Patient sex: M
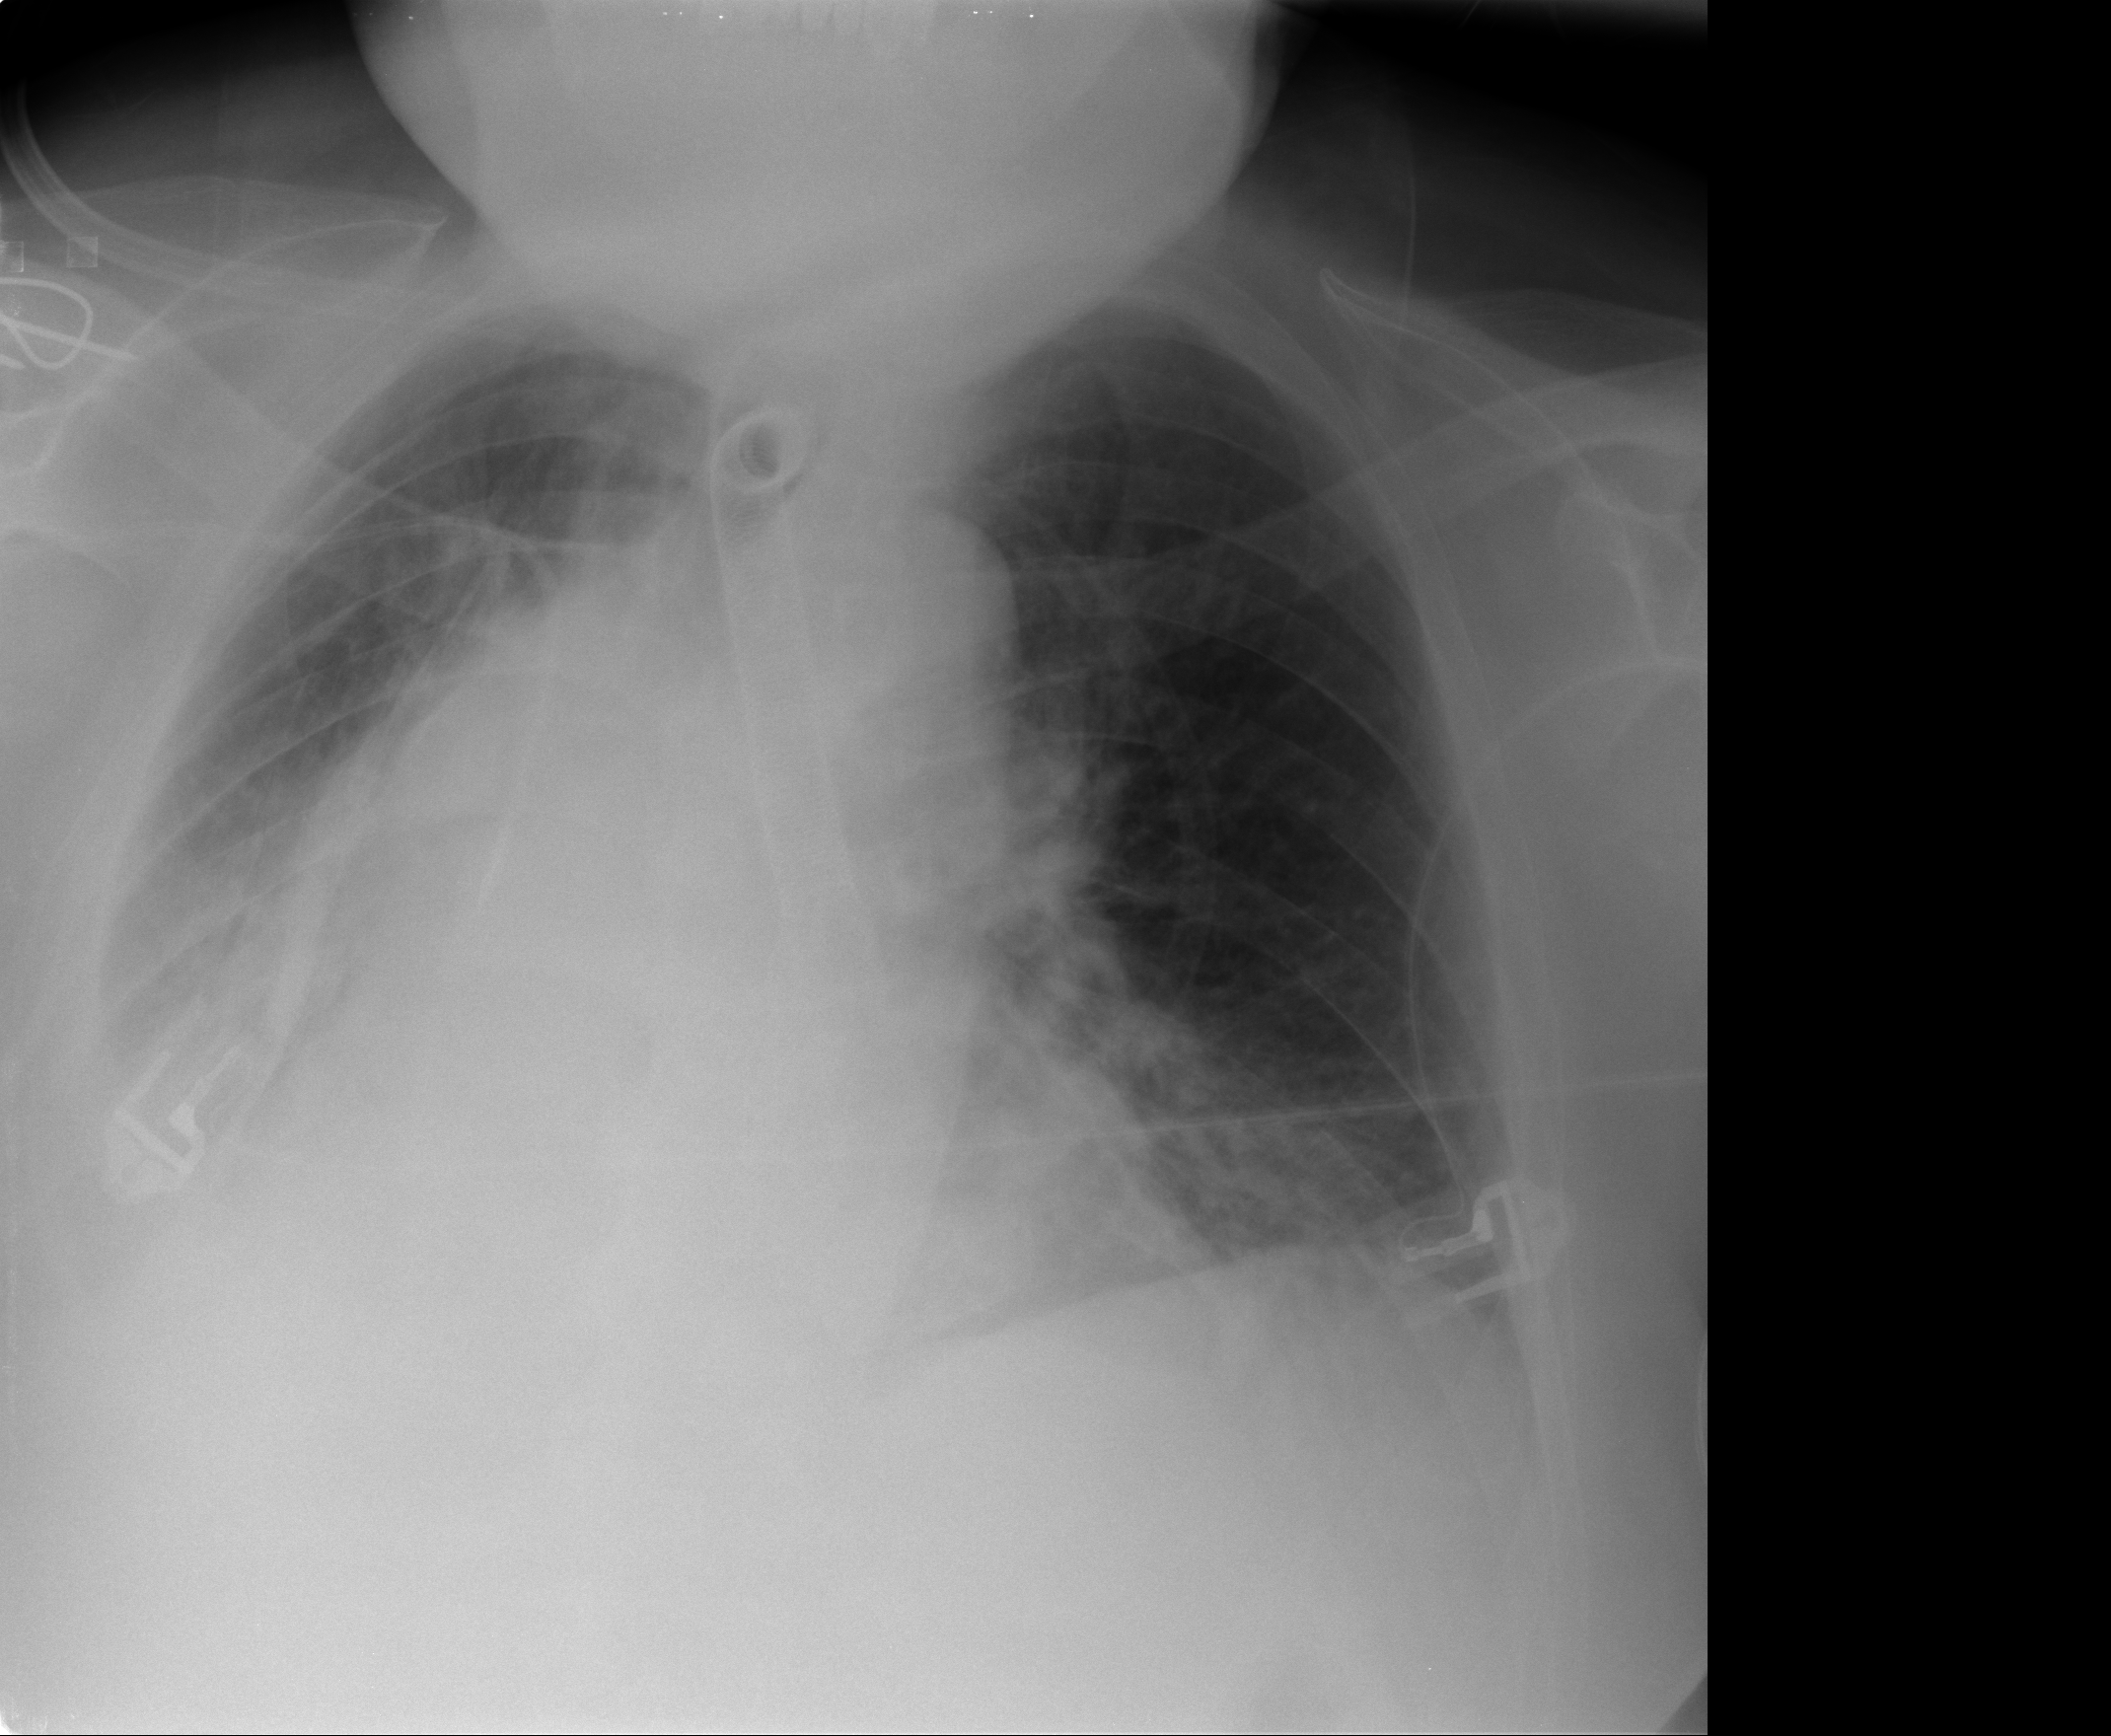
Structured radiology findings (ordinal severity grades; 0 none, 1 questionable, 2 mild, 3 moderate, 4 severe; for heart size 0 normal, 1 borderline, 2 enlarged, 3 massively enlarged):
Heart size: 2
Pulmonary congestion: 2
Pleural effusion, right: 2
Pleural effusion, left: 0
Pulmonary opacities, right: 2
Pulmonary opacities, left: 0
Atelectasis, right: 3
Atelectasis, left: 2